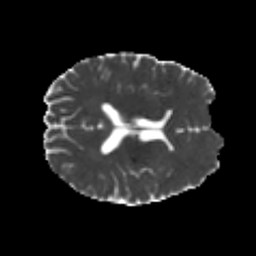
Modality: MD
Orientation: axial
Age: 22
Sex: male
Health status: healthy
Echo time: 0.074 s